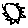
Label: sun